Question: The first attempts to create something on Ajax. There is a form in which you need to enter a name. If you enter more than 3 (restriction as in the example), you receive an error message + the same form. Total error message and two identical forms. Full despair comes. Please tell me how to fix it? Thank you in advance! I apologize for the translation.
'''
[HttpPost]
public ActionResult Name(Name name)
{
if (ModelState.IsValid)
{
repository.SaveName(name);
if (Request.IsAjaxRequest())
{
return PartialView("NameSent");
}
return View("NameSent");
}
return View();
}
'''
'''
@{
AjaxOptions ajaxName = new AjaxOptions
{
UpdateTargetId = "target",
HttpMethod = "post"
};
}
<div>
@Html.ValidationSummary()
<p id="target"></p>
</div>
<div class="">
@using (Ajax.BeginForm("Name", ajaxName))
{
@Html.TextBoxFor(m => m.Name)
<div class="">
<input type="submit" value="Save" class="btn btn-primary" />
</div>
}
</div>
'''
'''
public class Name
{
public int NameId { get; set; }
[Required(ErrorMessage = "Your name")]
[StringLength(3)] /*For example*/
public string Name { get; set; }
}
'''
That's what I see.

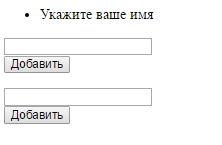
Answer: I expanded the code sample below to show more clearly what I mean
Because on error, you're returning the standard view for the form:
'''
return View();
'''
You'd need to branch as you do above when the model is valid:
'''
[HttpPost]
public ActionResult Name(Name name)
{
if (ModelState.IsValid)
{
repository.SaveName(name);
if (Request.IsAjaxRequest())
{
return PartialView("NameSent");
}
return View("NameSent");
}
if (Request.IsAjaxRequest())
{
return PartialView("NameError");
}
return View();
}
'''
Also, FWIW, when the model is valid and the request isn't AJAX, you should redirect, rather than returning a view. That's part of the well-known PRG (Post-Redirect-Get) pattern. By redirecting, you prevent the user accidentally resubmitting by refreshing.